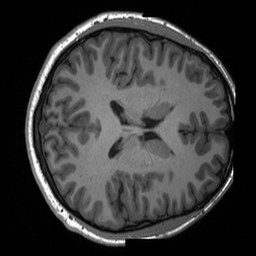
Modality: T1w
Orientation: axial
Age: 25
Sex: male
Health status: healthy
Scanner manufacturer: siemens
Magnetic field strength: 3 T
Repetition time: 2 s
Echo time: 0.00203 s